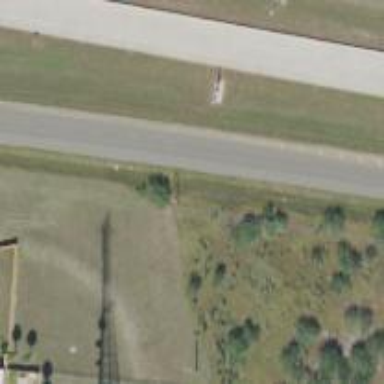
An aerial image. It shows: Tertiary road with frontage road along it.